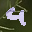
Label: 4